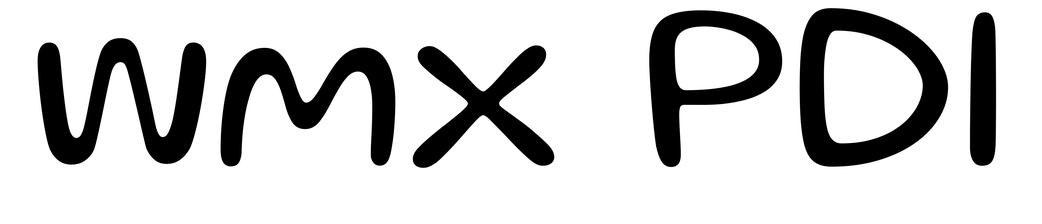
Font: Gluten_Light